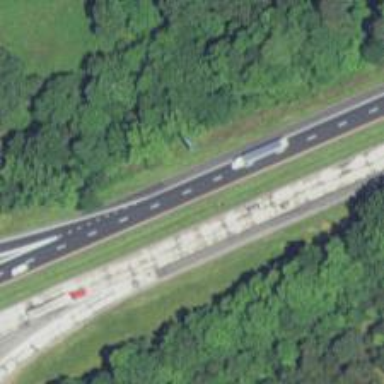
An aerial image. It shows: Motorway junction.